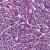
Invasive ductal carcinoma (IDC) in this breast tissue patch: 1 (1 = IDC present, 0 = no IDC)